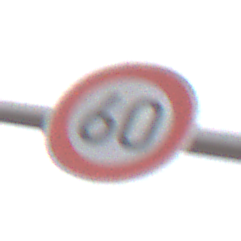
Verkehrszeichen: Geschwindigkeit60
Umgebung: Outdoor, Nature
Tageszeit: MorningAfternoon
Wetter: PartlyCloudy
Licht: Natural
Jahreszeit: NotSpecified
Kontrast: MediumContrast